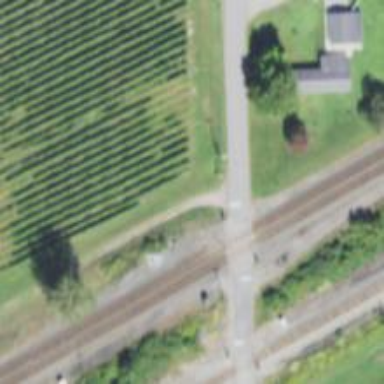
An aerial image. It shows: Level railway crossing with lights and barriers.